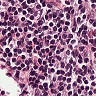
Metastatic tissue present: no